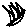
Label: bird